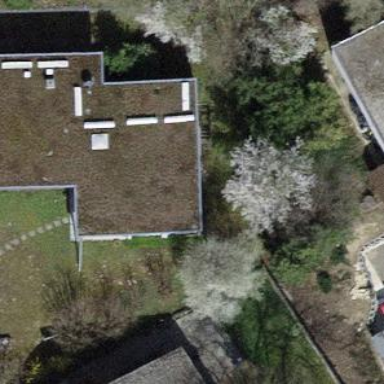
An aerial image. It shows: Flat-roofed building.